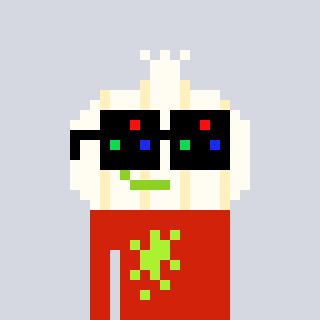
a pixel art character with square black sunglasses, a garlic-shaped head and a red-colored body on a cool background